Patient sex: M
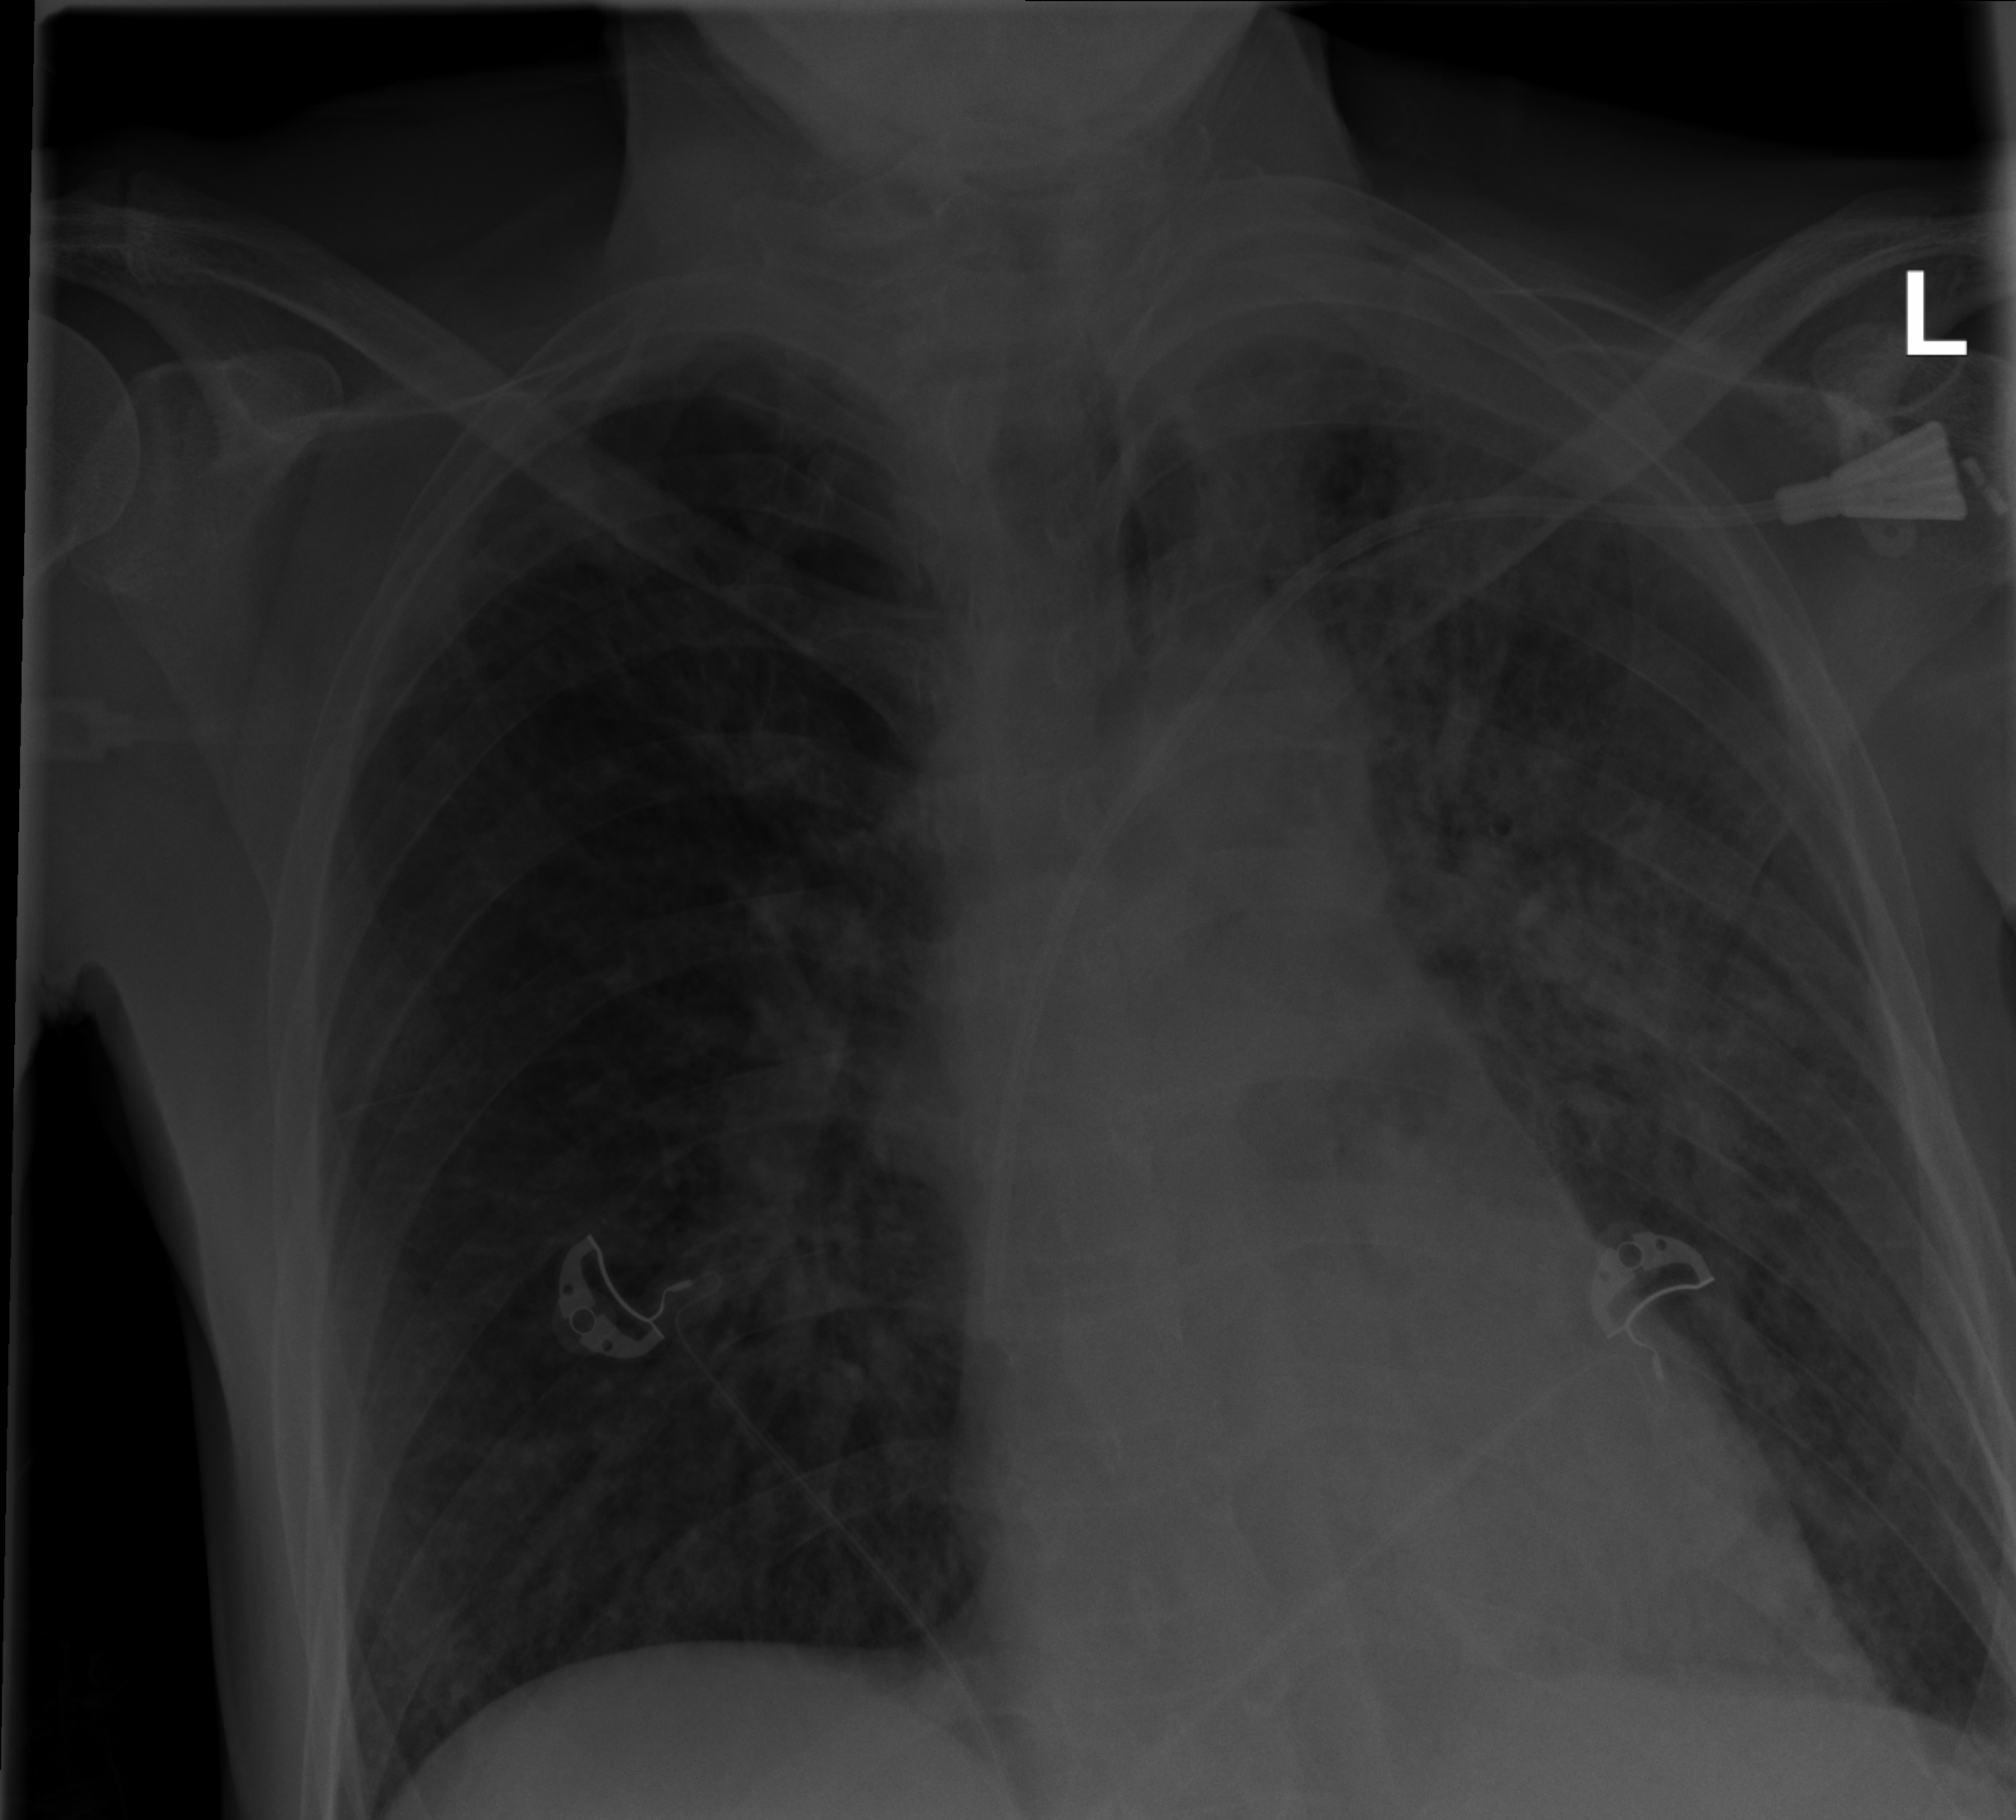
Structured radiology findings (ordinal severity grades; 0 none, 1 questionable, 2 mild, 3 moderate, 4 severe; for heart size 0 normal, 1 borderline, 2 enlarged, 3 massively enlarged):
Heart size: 0
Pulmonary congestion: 0
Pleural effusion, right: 0
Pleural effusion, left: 2
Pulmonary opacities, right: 0
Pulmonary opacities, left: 2
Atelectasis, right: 0
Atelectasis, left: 2